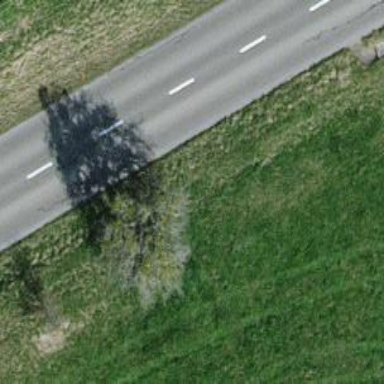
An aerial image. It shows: Broadleaved tree with lush foliage.